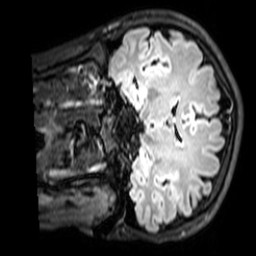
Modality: T1w
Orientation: coronal
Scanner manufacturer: philips
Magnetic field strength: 3 T
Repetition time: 4.8 s
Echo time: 0.2586 s